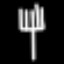
Label: fork